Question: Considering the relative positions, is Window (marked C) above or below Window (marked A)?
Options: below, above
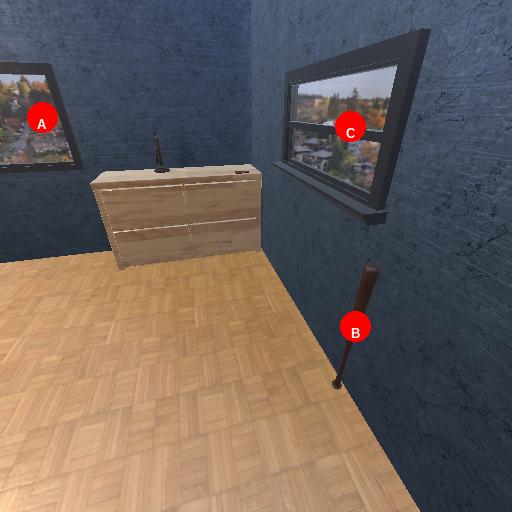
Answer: below